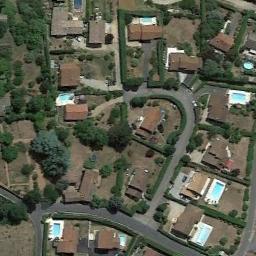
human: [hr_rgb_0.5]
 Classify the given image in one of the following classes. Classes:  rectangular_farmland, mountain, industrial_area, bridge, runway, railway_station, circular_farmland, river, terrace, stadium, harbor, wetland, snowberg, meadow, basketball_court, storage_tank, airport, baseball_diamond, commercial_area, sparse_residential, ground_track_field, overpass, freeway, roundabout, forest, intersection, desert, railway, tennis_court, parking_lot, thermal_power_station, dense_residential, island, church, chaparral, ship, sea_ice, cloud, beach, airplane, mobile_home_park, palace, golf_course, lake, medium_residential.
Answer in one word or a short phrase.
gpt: medium_residential